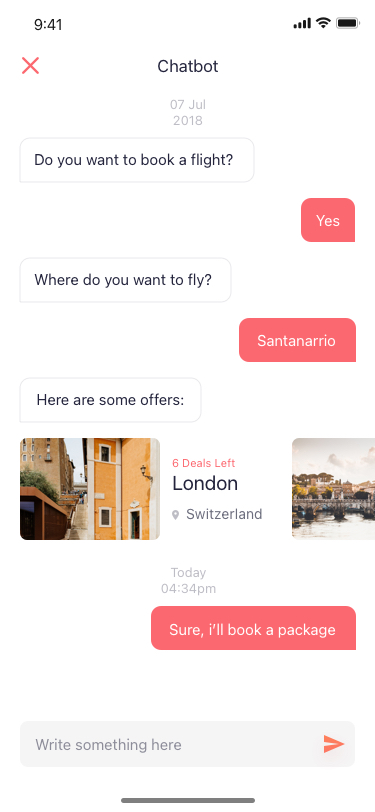
Text in this UI design:
Write something here
Here are some offers:
Rome Ciampino
Where do you want to fly?
Yes
Do you want to book a flight?